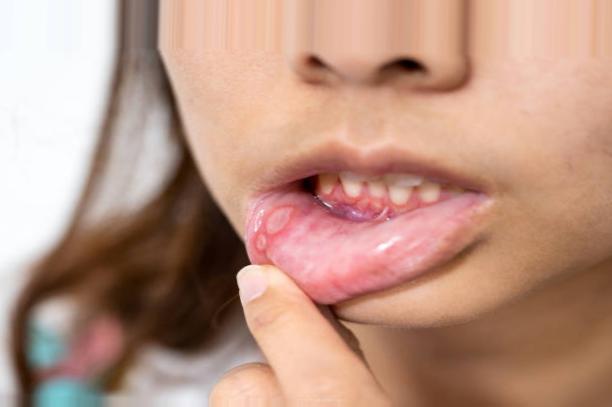
Condition: Mouth Ulcer